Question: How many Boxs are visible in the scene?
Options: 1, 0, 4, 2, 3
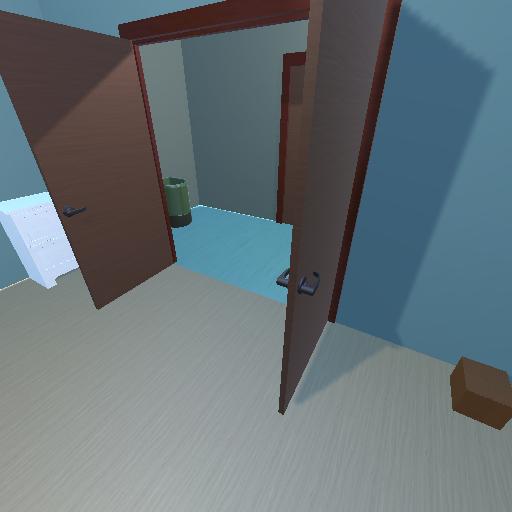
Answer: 1